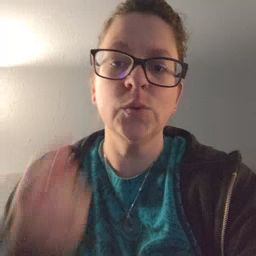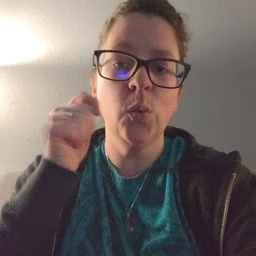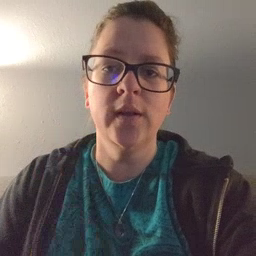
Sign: toy